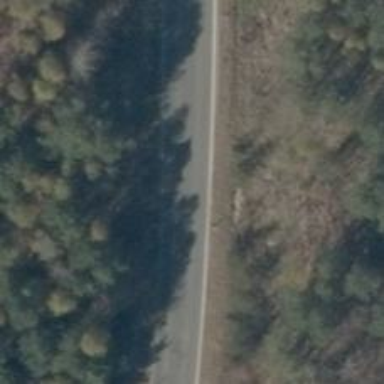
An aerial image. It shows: Unclassified road with asphalt surface.